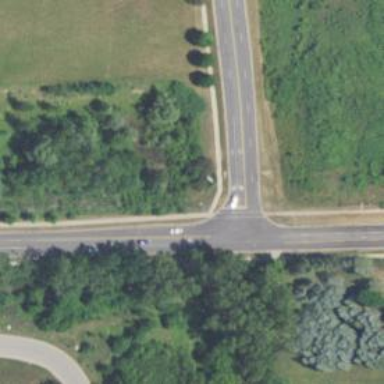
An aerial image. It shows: Marked road crossing.